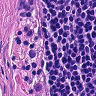
Metastatic tissue present: no